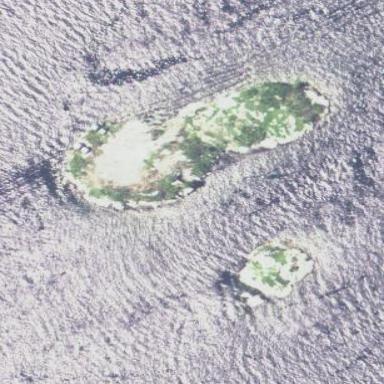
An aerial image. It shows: Bare rock islet in the natural surroundings.